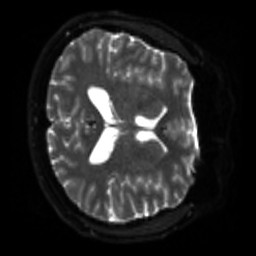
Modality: sbref
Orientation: axial
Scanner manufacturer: siemens
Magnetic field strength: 3 T
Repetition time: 4 s
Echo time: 0.0594 s